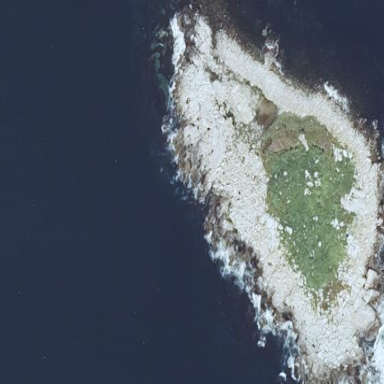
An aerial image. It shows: Island with natural coastline.